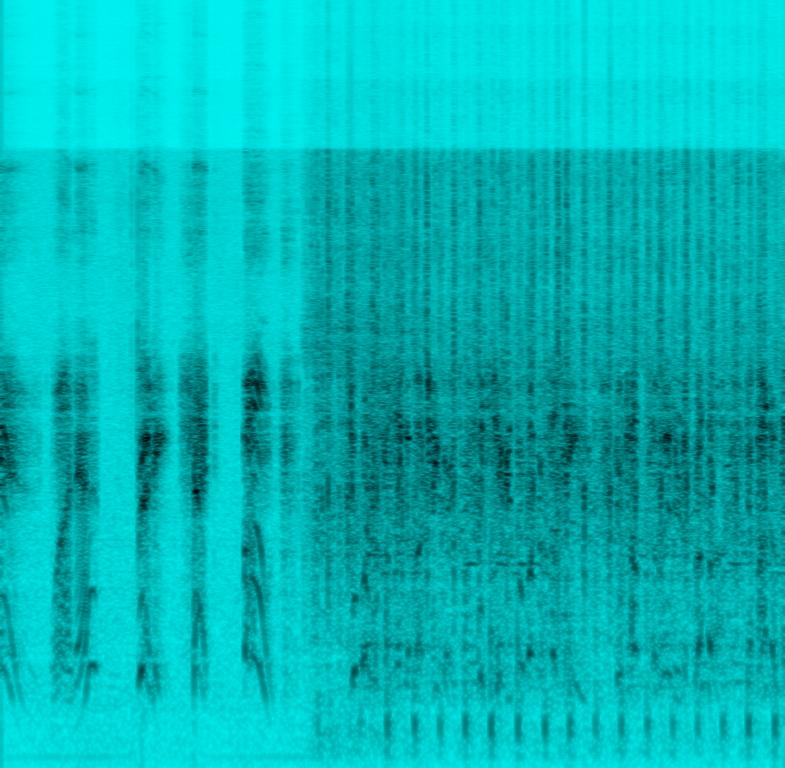
A male vocalist sings this animated song. The tempo is fast with a flute
Or recorder and keyboard harmony with the sound of clapping and tapping in the background. The song is animated, spirited, enthusiastic, catchy and upbeat with rhythmic speech and childish lyrics. This is a Children’s Song.